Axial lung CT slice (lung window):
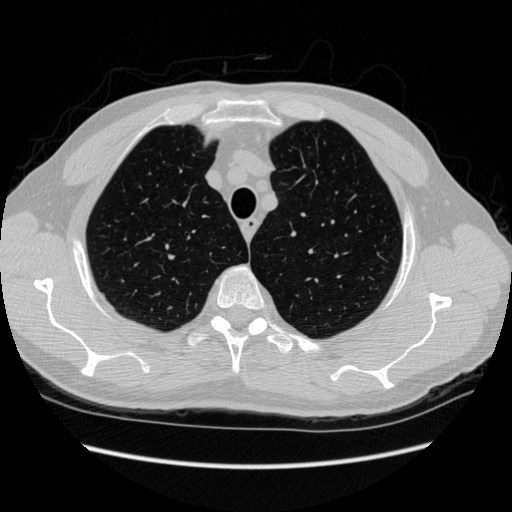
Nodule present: no